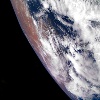
Label: cloud